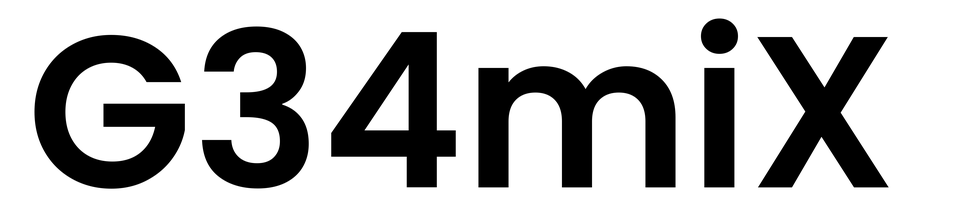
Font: Poppins-SemiBold